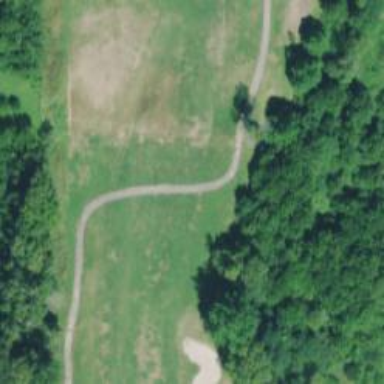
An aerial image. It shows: Service road used as golf cart path.